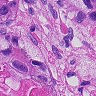
Metastatic tissue present: yes